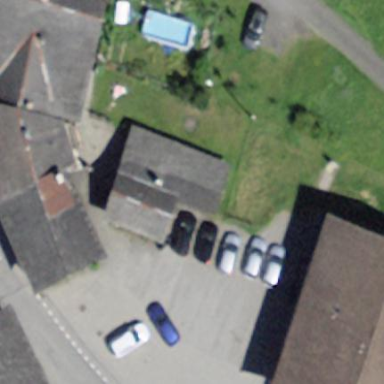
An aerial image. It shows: Detached building.